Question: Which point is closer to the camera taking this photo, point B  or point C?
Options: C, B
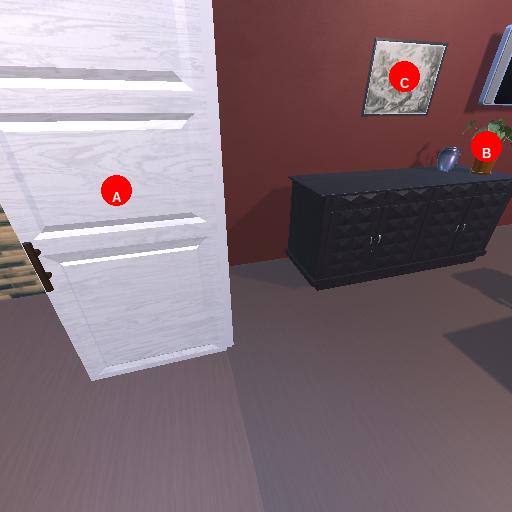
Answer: C